Question: Detect the diagonal length of the red line, where the side length of each grid square is 0.5. The result should be rounded to one decimal place.
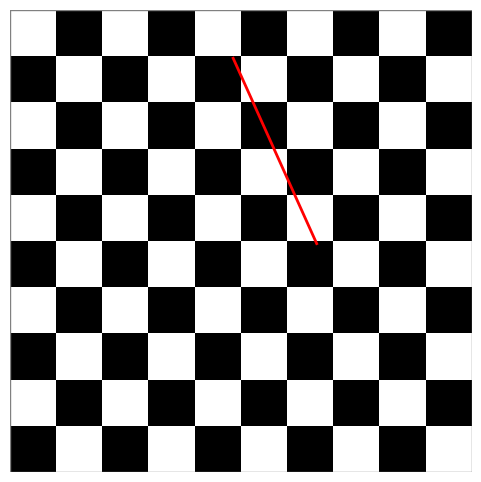
Answer: 2.2